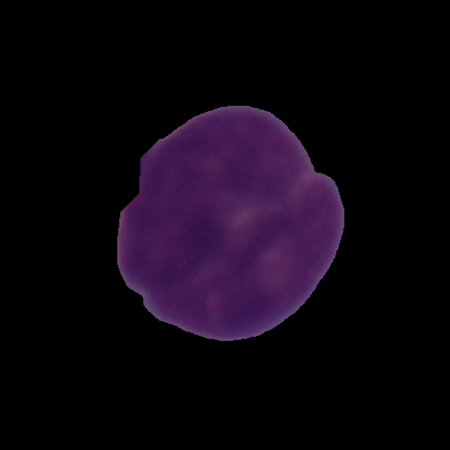
Label: cancer